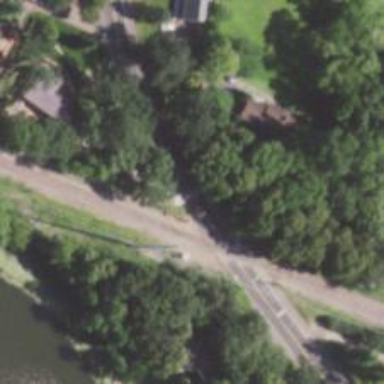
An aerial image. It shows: Marked crossing on asphalt cycleway road.